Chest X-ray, AP view. Patient: 51 years old, sex M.
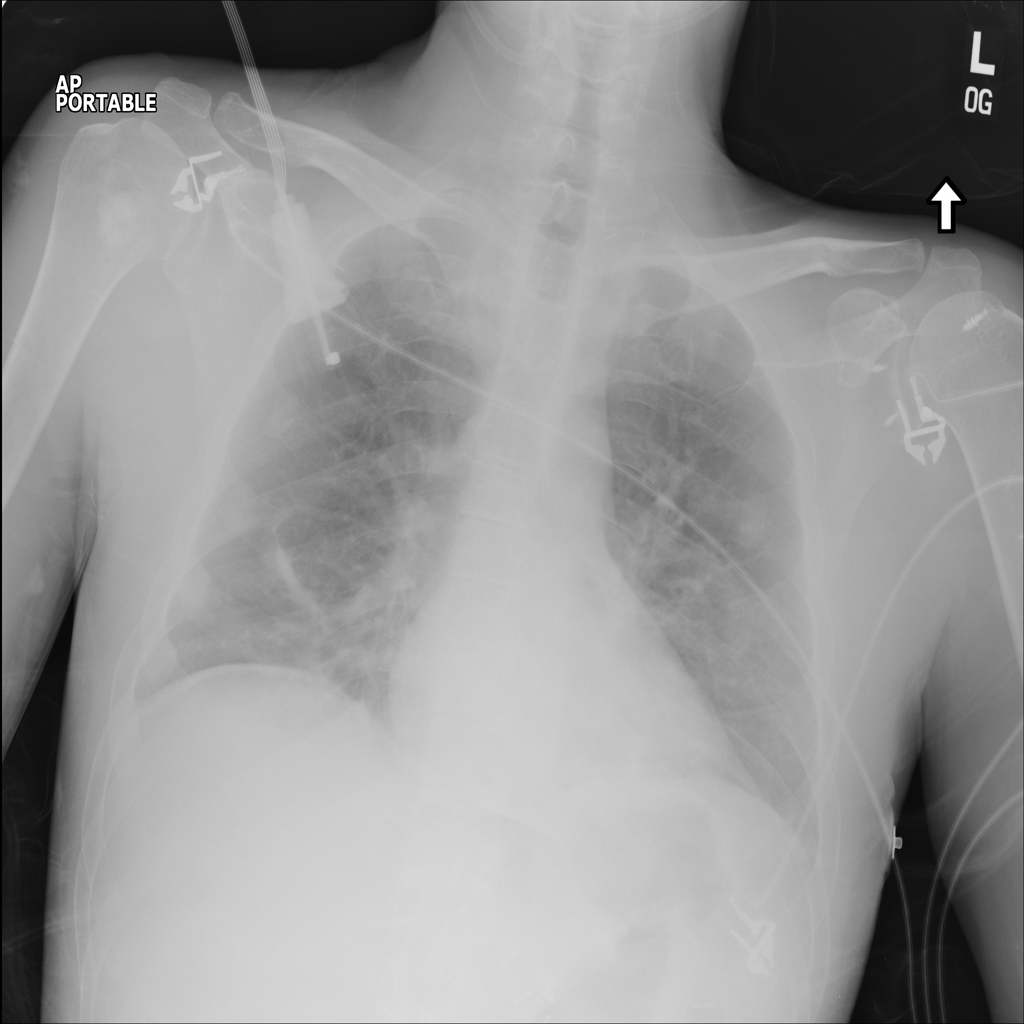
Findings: Atelectasis